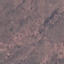
Label: HerbaceousVegetation